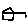
Label: house